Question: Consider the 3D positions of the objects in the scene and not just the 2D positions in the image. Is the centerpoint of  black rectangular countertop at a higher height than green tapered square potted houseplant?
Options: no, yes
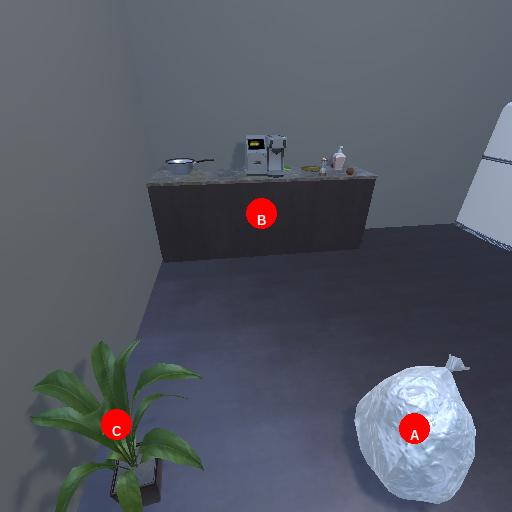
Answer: no